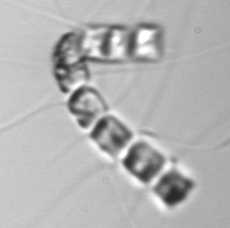
Label: Chaetoceros